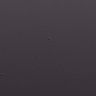
Metastatic tissue present: no